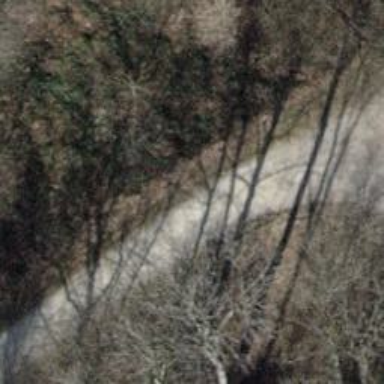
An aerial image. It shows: Pebblestone track with grade3 tracktype.